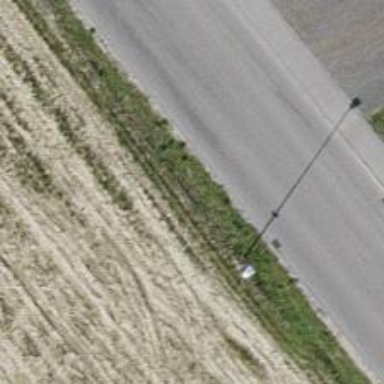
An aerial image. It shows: Gray straight pole for support.